Interaction volume radius: 10 \u00c5
Interaction volume height: 15 \u00c5
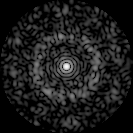
Disorder parameter: 0.829